Question: I am running a pipeline where i am looping through all the tables in INFORMATION.SCHEMA.TABLES and copying it onto Azure Data lake store.My question is how do i run this pipeline for the failed tables only if any of the table fails to copy?

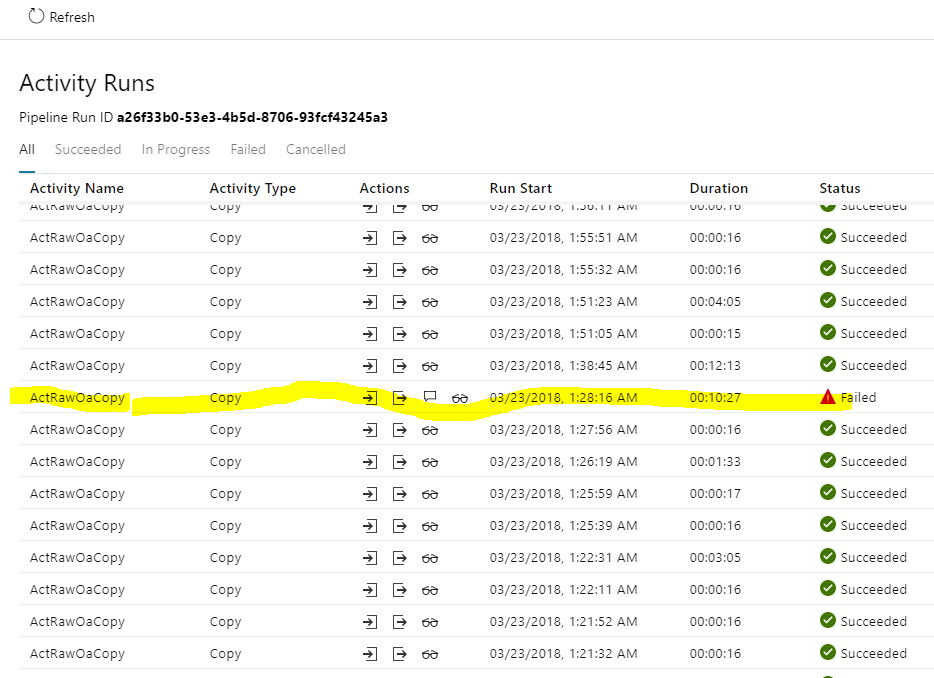
Answer: Best approach I've found is to code your process to:
'''
0. Yes, root cause the failure and identify if it is something wrong with the pipeline or if it is a "feature" of your dependency you have to code around.
1. Be idempotent. If your process ensures a clean state as the very first step, similar to Command Design pattern's undo (but more naive), then your process can re-execute.
* with #1, you can safely use "retry" in your pipeline activities, along with sufficient time between retries.
* this is an ADFv1 or v2 compatible approach
2. If ADFv2, then you have more options and can have more complex logic to handle errors:
* for the activity that is failing, wrap this in an until-success loop, and be sure to include a bound on execution.
* you can add more activities in the loop to handle failure and log, notify, or resolve known failure conditions due to externalities out of your control.
3. You can also use asynchronous communication to future process executions that save success to a central store. Then later executions "if" I already was successful then stop processing before the activity.
* this is powerful for more generalized pipelines, since you can choose where to begin
4. Last resort I know (and I would love to learn new ways to handle) is manual re-execution of failed activities.
'''
Hope this helps,
J